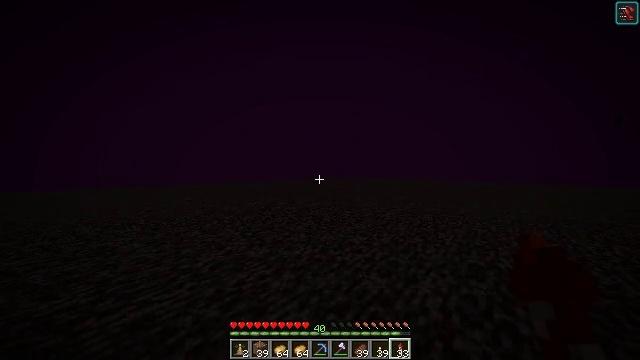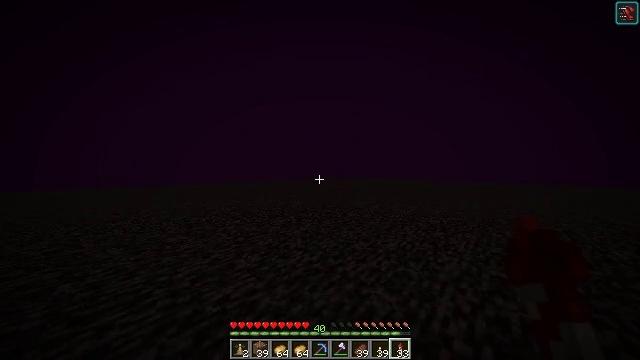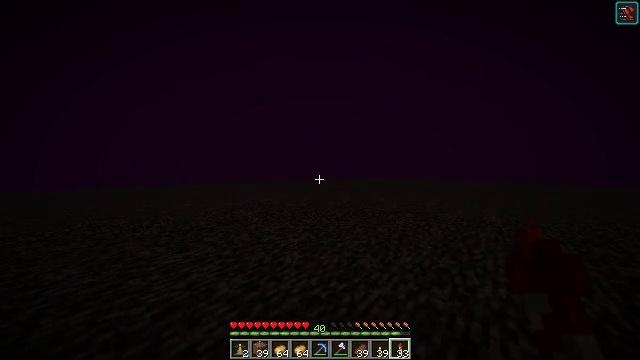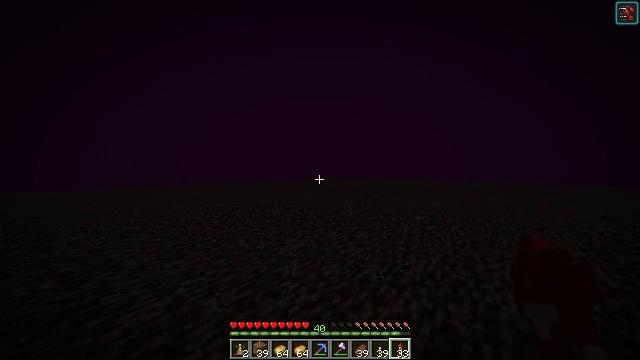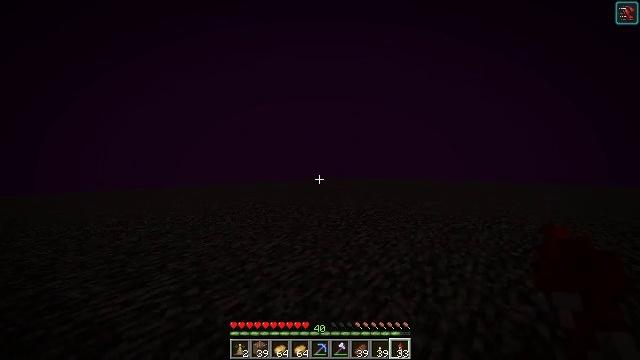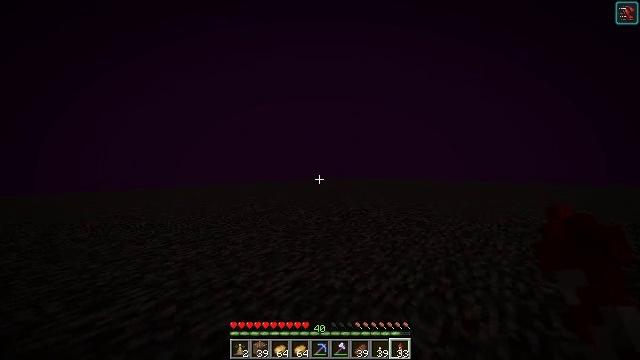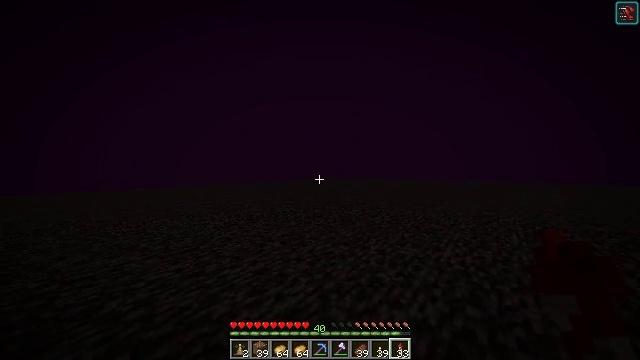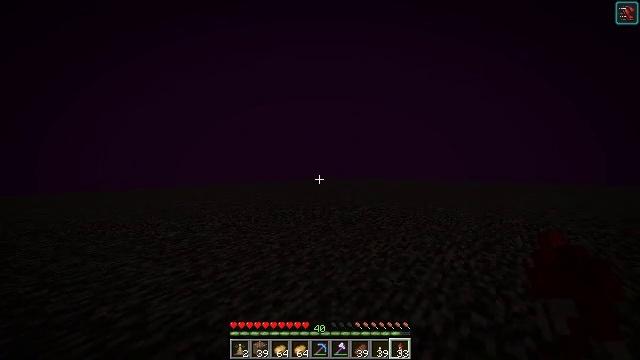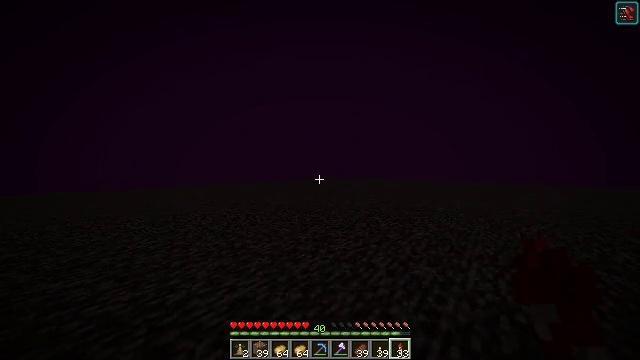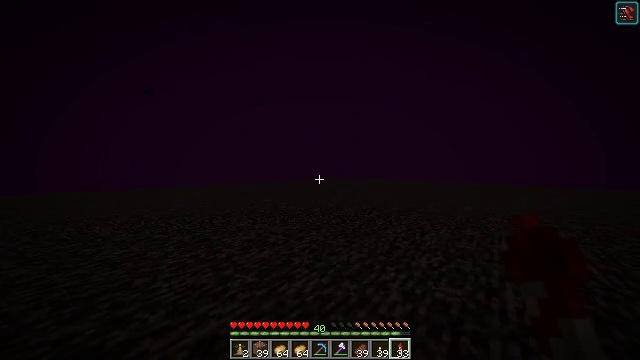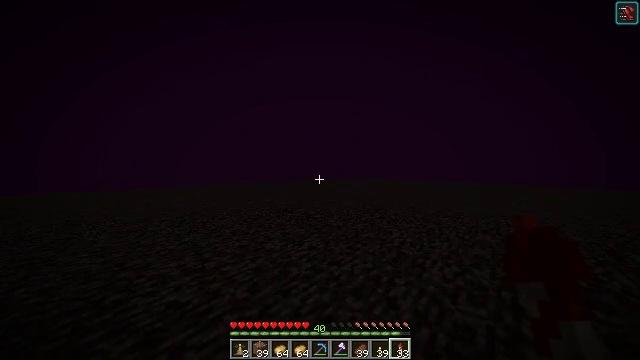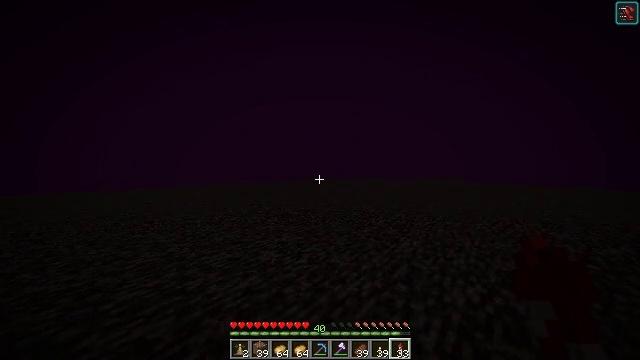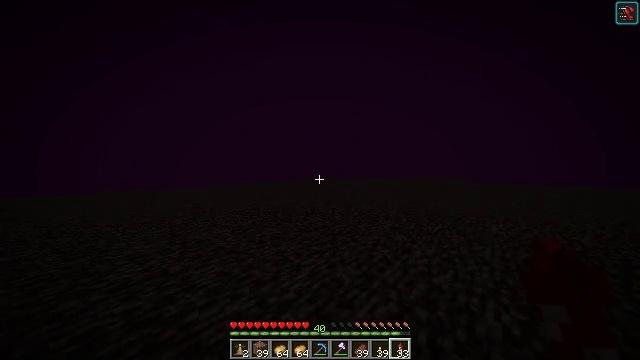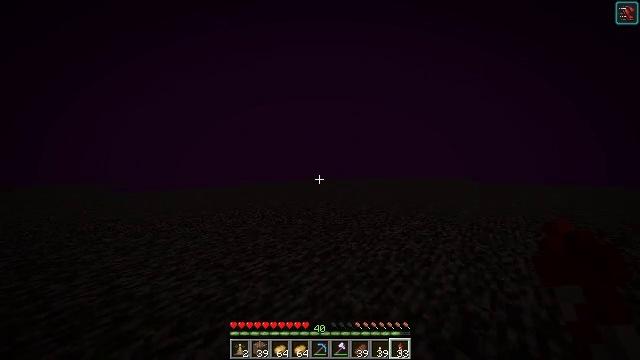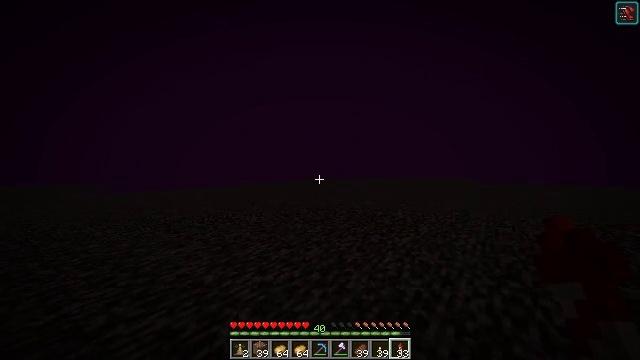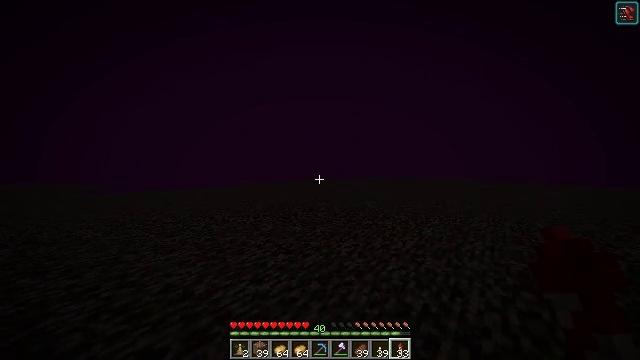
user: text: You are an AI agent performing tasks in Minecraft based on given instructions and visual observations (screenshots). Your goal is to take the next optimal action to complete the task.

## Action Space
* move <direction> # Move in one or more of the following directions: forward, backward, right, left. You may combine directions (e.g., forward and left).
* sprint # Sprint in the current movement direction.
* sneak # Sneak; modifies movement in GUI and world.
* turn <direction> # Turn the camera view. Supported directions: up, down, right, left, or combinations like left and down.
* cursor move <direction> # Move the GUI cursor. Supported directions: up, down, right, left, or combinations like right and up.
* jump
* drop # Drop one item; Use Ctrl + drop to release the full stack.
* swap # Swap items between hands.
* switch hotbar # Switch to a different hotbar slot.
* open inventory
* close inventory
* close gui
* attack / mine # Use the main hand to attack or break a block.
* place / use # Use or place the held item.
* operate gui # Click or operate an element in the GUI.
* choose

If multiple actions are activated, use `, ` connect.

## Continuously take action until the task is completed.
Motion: motion action
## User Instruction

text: Remove a potato from the inventory.
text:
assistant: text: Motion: move forward
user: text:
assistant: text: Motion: move forward
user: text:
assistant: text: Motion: move forward
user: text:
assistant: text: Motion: move forward
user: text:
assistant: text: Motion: move forward
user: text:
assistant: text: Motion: move forward
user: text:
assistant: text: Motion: move forward
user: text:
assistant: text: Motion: move forward
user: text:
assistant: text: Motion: move forward
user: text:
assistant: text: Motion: move forward
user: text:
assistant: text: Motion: move forward
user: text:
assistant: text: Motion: move forward
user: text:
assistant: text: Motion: move forward
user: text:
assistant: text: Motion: move forward
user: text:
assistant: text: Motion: move forward
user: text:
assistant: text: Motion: move forward
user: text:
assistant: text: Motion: move forward
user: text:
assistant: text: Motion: move forward
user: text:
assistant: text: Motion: move forward
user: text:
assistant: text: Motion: move forward
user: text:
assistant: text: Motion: move forward
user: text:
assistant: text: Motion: move forward
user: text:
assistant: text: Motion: move forward
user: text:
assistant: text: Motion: move forward
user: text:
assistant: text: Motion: move forward
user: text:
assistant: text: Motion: move forward
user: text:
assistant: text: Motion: move forward
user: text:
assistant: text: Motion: move forward
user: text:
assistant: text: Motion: move forward
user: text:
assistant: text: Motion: move forward